Question: I have an NSManagedObjectModel subclass, and it has this property:
'userId'
However, the downloaded XML, which is parsed into an 'NSDictionary' to be mapped to my model, uses this property:
'userid'
(Note the difference in case)
I tried following this blog post, yet I'm still doing something wrong (because the data doesn't map correctly):
<URL>
Here's a screenshot showing how I setup the model in the data model builder:

What's the correct way to do this?
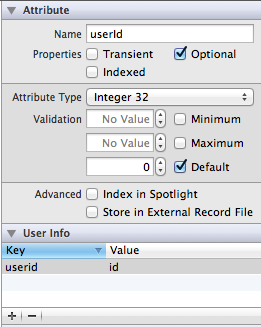
Answer: Here's the correct way to do this:
On the attribute set this:
'name = userId'
On the attribute's 'User Info' set these:
'''
key = mappedKeyName
value = userid
'''
Here's how it should look: